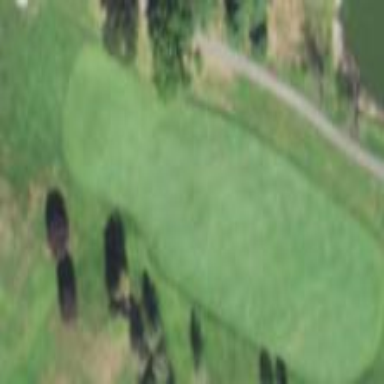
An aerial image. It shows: Golf fairway surrounded by grass.